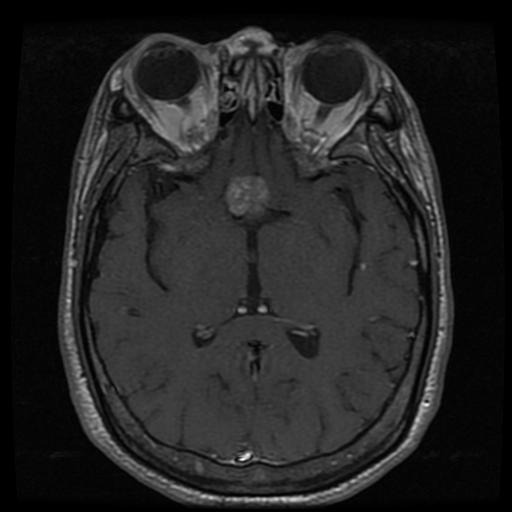
Label: pituitary